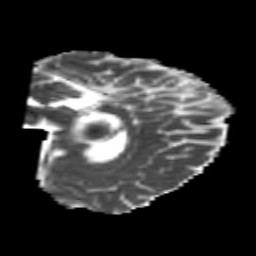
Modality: MD
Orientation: sagittal
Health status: healthy
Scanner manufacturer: philips
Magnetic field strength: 3 T
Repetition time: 6.964 s
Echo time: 0.092 s